Field crop: maize
Growth stage: 1
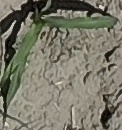
Species: sorghum